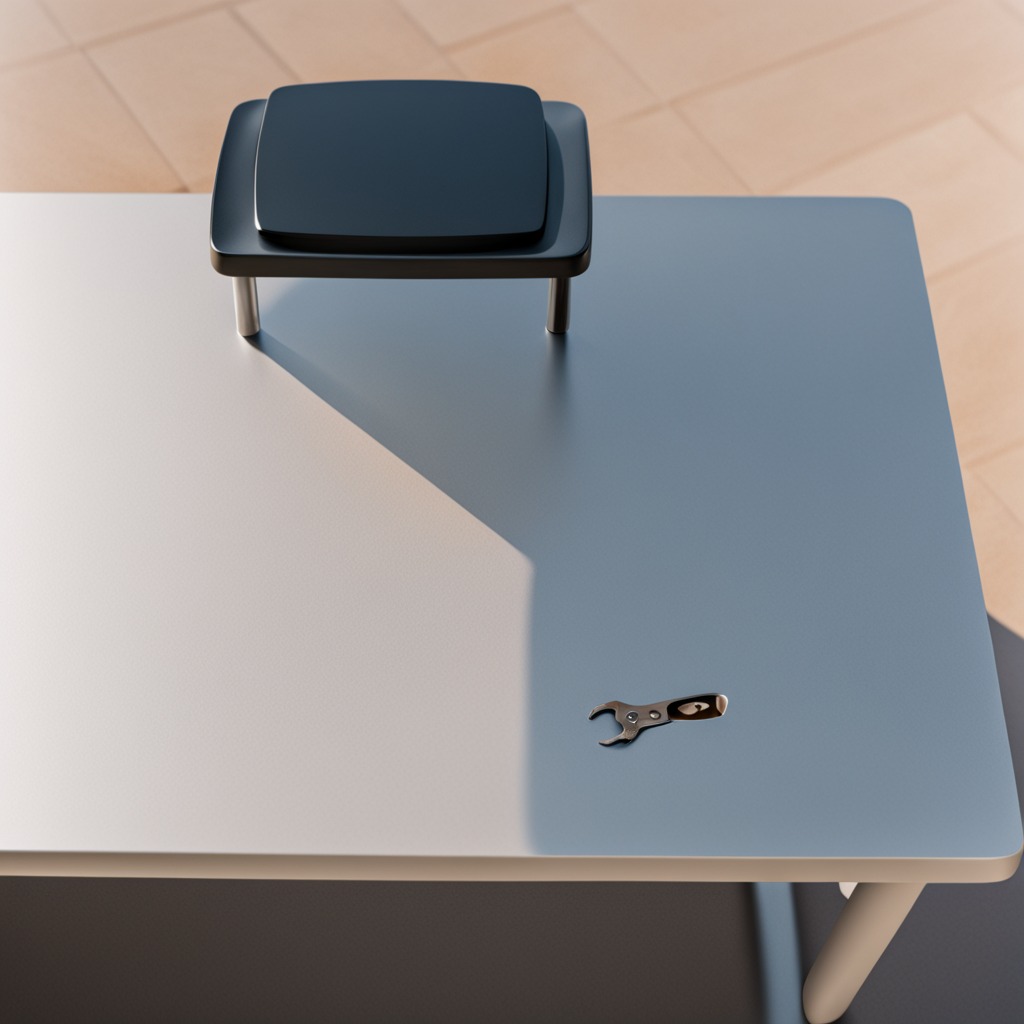
An wrench lies on the table in a temporary outdoor tool station.